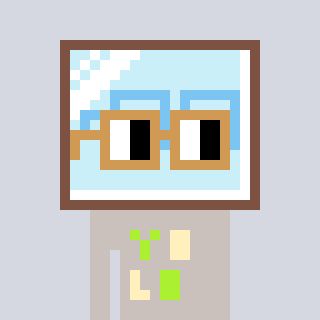
a pixel art character with square brown glasses, a mirror-shaped head and a foggrey-colored body on a cool background